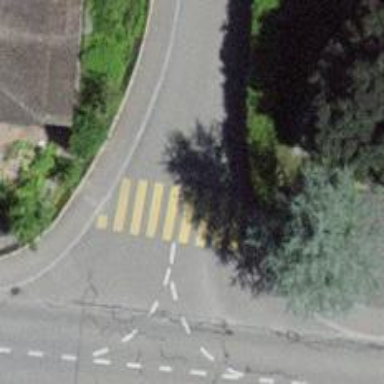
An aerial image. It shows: Uncontrolled zebra crossing with notable zebra markings.